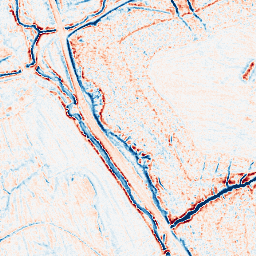
Category: edge_preserving
Decomposition family: anisotropic_diffusion
Decomposition parameters: iterations: 10
kappa: 100
gamma: 0.15
Upsampling method: sinc_blackman
Upsampling parameters: scale: 4
kernel_size: 8
Upsampling scale: 4